Question: I've been trying to build a linq query with dynamically added where clauses. I have a web page with a bunch of checkboxes that are selected to correspond to which fields you want to search:

What I have so far is the following:
'''
//This calls a select from table to construct the query which the where clauses will be added to
IQueryable<AutoCompleteRestultDto> query = GetAutocompleteResults();
if (FirstName == true || AllFields == true)
{
Expression<Func<AutoCompleteRestultDto, bool>> firstNameFilter = c => terms.Any(t => c.FirstName.ToLower().Contains(t.ToLower()));
query = query.Where(firstNameFilter);
}
if (LastName == true || AllFields == true)
{
Expression<Func<AutoCompleteRestultDto, bool>> lastNameFilter = c => terms.Any(t => c.LastName.ToLower().Contains(t.ToLower()));
query = query.Where(lastNameFilter);
}
if (KnownAs == true || AllFields == true)
{
Expression<Func<AutoCompleteRestultDto, bool>> knownAsFilter = c => terms.Any(t => c.KnownAs.ToLower().Contains(t.ToLower()));
query = query.Where(knownAsFilter);
}
// etc.
return query
.Select(c => new ContactAutoCompleteModel
{
label = c.FirstName + " " + c.LastName
})
.Take(15)
.OrderBy(d => d.label)
.ToList();
'''
The problem is this solution requires all the expressions that are tacked on to simultaneously be true ie: where(clause1 AND clause2 AND clause3)
Can't figure out how to change this to OR clauses ie: where(clause1 OR clause2 OR clause3)
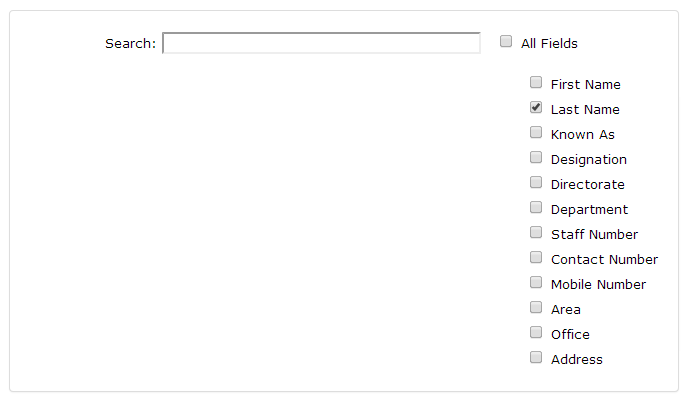
Answer: You are chaining 'Enumerable.Where' calls in the code you posted. That's why you get the AND effect. This below is a poach of 'PredicateBuilder' using predicates instead of expressions.
'''
public static class PredicateExtensions
{
public static Predicate<T> Or<T> (this Predicate<T> p1, Predicate<T> p2)
{
return obj => p1(obj) || p2(obj);
}
public static Predicate<T> And<T> (this Predicate<T> p1, Predicate<T> p2)
{
return obj => p1(obj) && p2(obj);
}
public static Predicate<T> False<T> () { return obj => false; }
public static Predicate<T> True<T> () { return obj => true; }
public static Predicate<T> OrAll<T> (IEnumerable<Predicate<T>> conditions)
{
Predicate<T> result = PredicateExtensions.False<T>();
foreach (Predicate<T> cond in conditions)
result = result.Or<T>(cond);
return result;
}
public static Predicate<T> AndAll<T> (IEnumerable<Predicate<T>> conditions)
{
Predicate<T> result = PredicateExtensions.True<T>();
foreach (Predicate<T> cond in conditions)
result = result.And<T>(cond);
return result;
}
}
'''
You can use the above like so with an enumerable , customizing (apriori) the predicate enumerable on some condition:
'''
Predicate<AutoCompleteRestultDto> firstNamePredicate =
c => terms.Any(t => c.FirstName.ToLower().Contains(t.ToLower()));
Predicate<AutoCompleteRestultDto> lastNamePredicate =
c => terms.Any(t => c.LastName.ToLower().Contains(t.ToLower()));
Predicate<AutoCompleteRestultDto> knownAsPredicate =
c => terms.Any(t => c.KnownAs.ToLower().Contains(t.ToLower()));
var all = new Predicate<AutoCompleteRestultDto>[] {
firstNamePredicate,
knownAsPredicate,
lastNamePredicate };
//
var items = query.Where(a => PredicateExtensions.OrAll(all)(a)).ToList();
items = query.Where(a => PredicateExtensions.AndAll(all)(a)).ToList();
'''
or adding them iteratively like you do, step by step:
'''
Predicate<AutoCompleteRestultDto> orResultPredicate =
PredicateExtensions.False<AutoCompleteRestultDto>();
if (FirstName == true || AllFields == true) {
orResultPredicate=orResultPredicate.Or(firstNamePredicate); }
if (LastName == true || AllFields == true) {
orResultPredicate = orResultPredicate.Or(lastNamePredicate); }
if (KnownAs == true || AllFields == true) {
orResultPredicate = orResultPredicate.Or(knownAsPredicate); }
Func<AutoCompleteRestultDto, bool> funcOr = c => orResultPredicate(c);
//
IQueryable<AutoCompleteRestultDto> query; // initialized already
var items = query.Where(funcOr).ToList();
'''